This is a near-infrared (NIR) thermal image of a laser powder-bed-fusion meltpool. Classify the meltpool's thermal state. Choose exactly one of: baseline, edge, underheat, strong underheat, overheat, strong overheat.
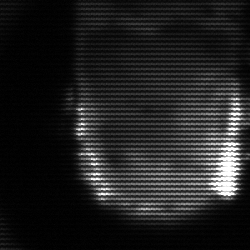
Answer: baseline